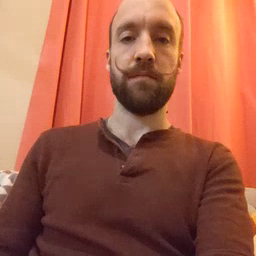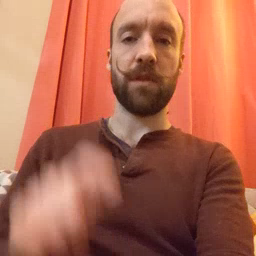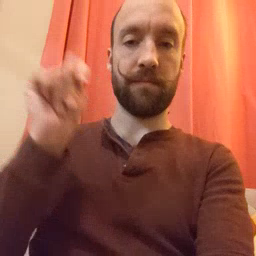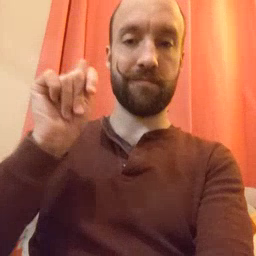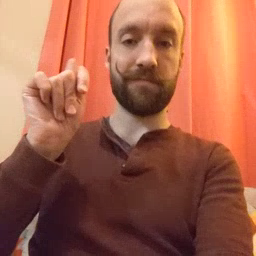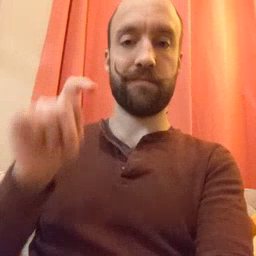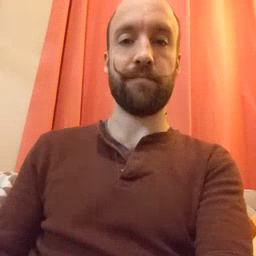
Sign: potty